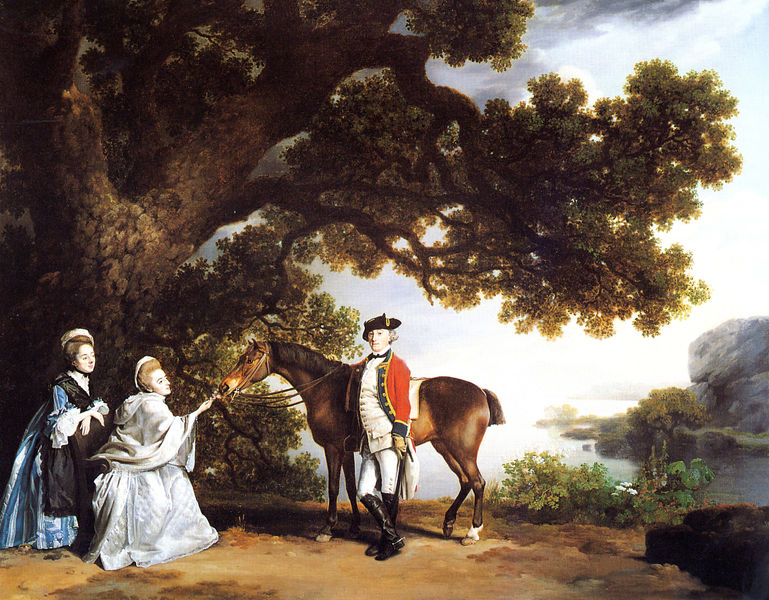
Titel: Captain Samuel Sharpe Pocklington with his Wife and (?) Sister
Künstler: George Stubbs
Standort: Washington (District of Columbia)
Institution: National Gallery of Art
Schlagwörter: baum, berg, blau, blätter, felsen, gemälde, himmel, kopf, laub, mann, meer, schatten, wasser, weiß, wolken, bäume, fluss, frauen, gelb, grün, landschaft, menschen, see, sitzen, teich, ufer, äste, blumen, braun, damen, elegant, frankreich, frau, haar, handschuh, hell, hut, hüte, kleid, kleider, licht, mitte, schwarz, dame, park, rot, tier, haube, leute, malerei, blond, jacke, kappe, mütze, mützen, kragen, spitze, stehen, stein, steine, bild, bildnis, herr, portrait, porträt, ast, bach, baumstamm, erde, horizont, hügel, natur, spiegelung, stamm, strauch, busch, büsche, gebüsch, sonne, sträucher, boden, haare, pose, stehend, adel, gewänder, klassizismus, spitzen, blatt, pflanze, pflanzen, england, madame, seide, wald, anhöhe, genre, pferd, reiter, garten, skulptur, beine, huf, hufe, mähne, perücke, reiten, schwanz, schweif, zügel, bein, man, berge, fels, rast, bank, krieg, könig, spiegeln, rüschen, knöpfe, weste, grass, bucht, links, detailliert, lichtung, füttern, uniform, soldat, napoleon, dreispitz, offizier, stiefel, hauben, jagd, besuch, ross, geäst, nüstern, rinde, begegnung, eiche, busche, freien, edelmann, perücken, klei, gaul, brau, ahöhe, akribisch, freie, führen, gebüch, hengst, neugierig, offizierer, stam, wattau, graf, franzose, bonaparte, blütter, aste